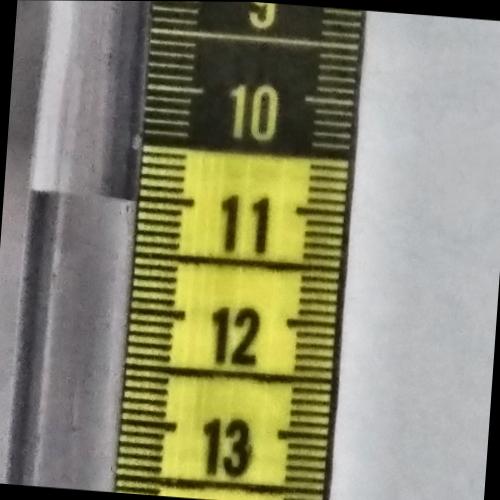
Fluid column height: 11.0 cm